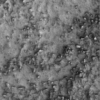
Label: not_dusty